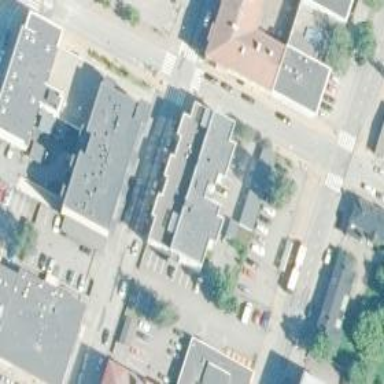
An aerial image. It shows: Pharmacy providing healthcare services.